Question: i read out a xml file with xsd, with this code:
'''
foreach ($xpath->evaluate('//caaml:validAspect') as $expositons) {
echo $xpath->evaluate('string(@xlink:href)', $expositons)."<br>";
}
'''
here i get all results but i can not assign them in which block they are.
and i also tried this:
'''
foreach ($xpath->evaluate('//caaml:DangerRating') as $dangerRating) {
echo $xpath->evaluate('string(caaml:validAspect/@xlink:href)', $dangerRating)."<br>";
}
'''
here i only get the first value of the validAspect field.
and here is the xml structure:

and now my problem is that how can i find out in with block the data is?
Thanks!
now i tried this:
'''
foreach ($xpath->evaluate('//caaml:DangerRating') as $i => $block) {
echo "block $i
";
foreach ($xpath->evaluate('/caaml:validTime/caaml:validAspect', $block) as $expositions) {
echo $xpath->evaluate('string(@xlink:href)', $expositons)."<br>";
}
}
'''
but i do not get any result ...
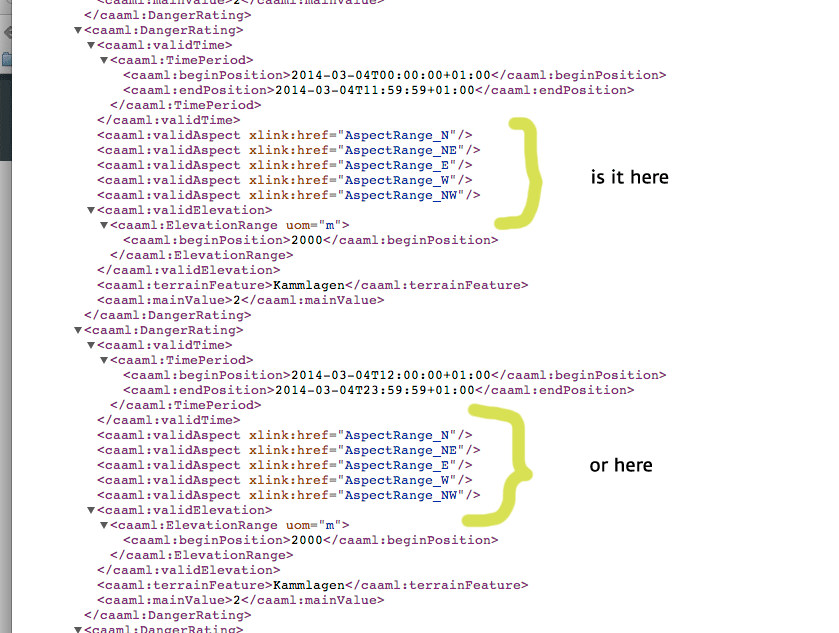
Answer: You could get the block first then the section
'''
<?php
$xml = new DOMDocument;
$xml->load("test.xml");
$xpath = new DOMXPath($xml);
foreach ($xpath->evaluate('//caaml:DangerRating') as $i => $block) {
echo "block $i
";
foreach ($xpath->evaluate('./caaml:validAspect', $block) as $expositions) {
echo $xpath->evaluate('string(@xlink:href)', $expositions) . "
";
}
}
'''